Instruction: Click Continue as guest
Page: checkout
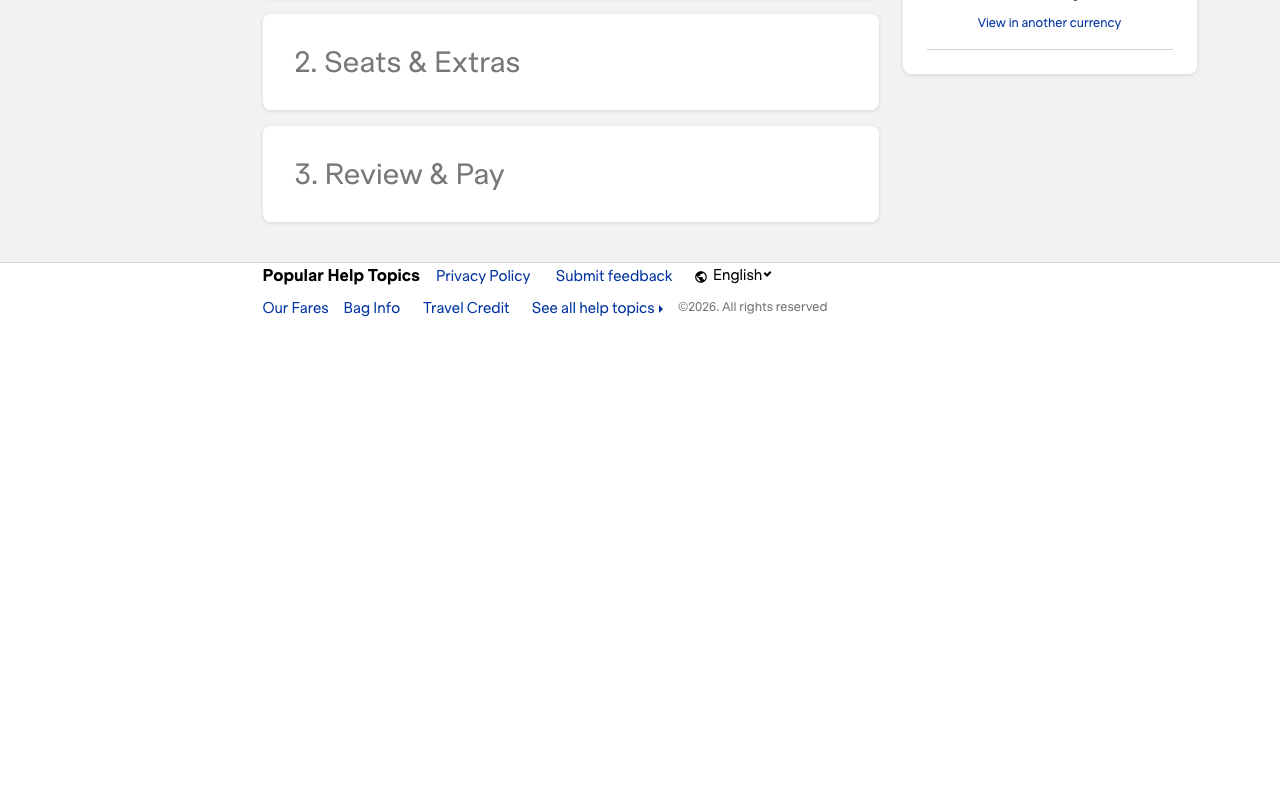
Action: click